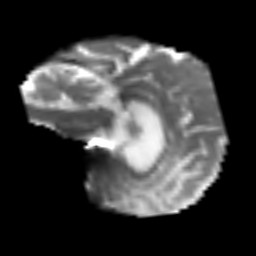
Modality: T2w
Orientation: sagittal
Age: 69
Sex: male
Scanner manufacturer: siemens
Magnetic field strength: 3 T
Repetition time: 3.2 s
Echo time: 0.081 s